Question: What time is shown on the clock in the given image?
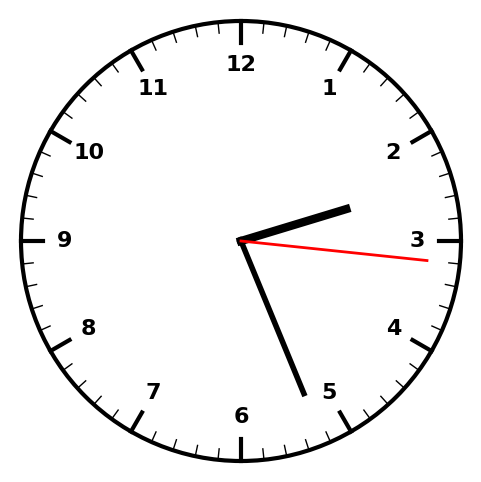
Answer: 02:26:16